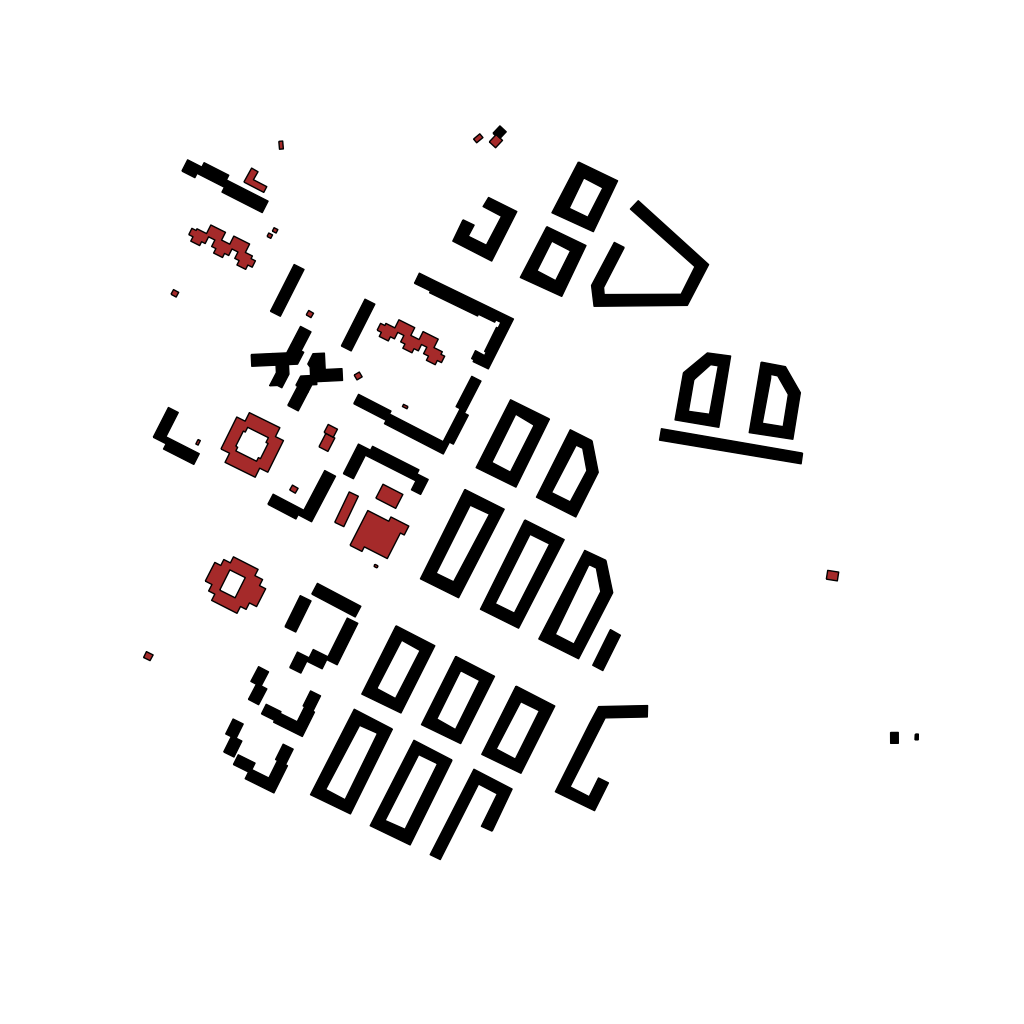
Tags: overhead vector_map, agriculture, business, recreation, residential, modern, soviet, high_rise, individual_rise, low_rise, medium_rise, density_2, Building, Facility, 1.0 km²